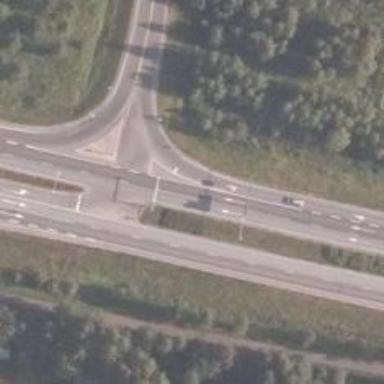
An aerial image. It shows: Trunk link highway with asphalt surface.